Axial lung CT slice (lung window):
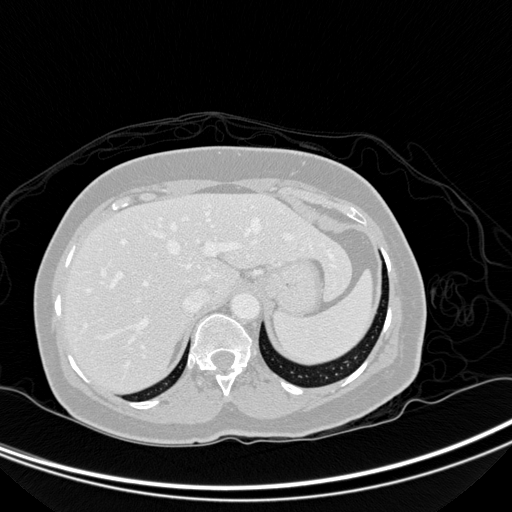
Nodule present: no